Question: When I was using Chrome to download something in Lion, a badge with downloading progress which dynamically updates itself is shown on my dock.

How may one go about achieving that?
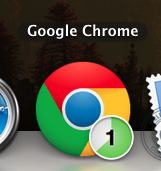
Answer: I think you are looking for this piece of code:
'''
[[[NSApplication sharedApplication] dockTile] setBadgeLabel:@"My String"];
'''
<URL>.